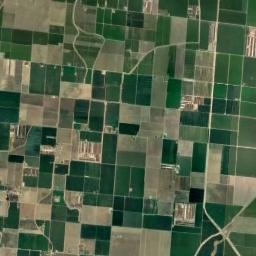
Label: rectangular_farmland